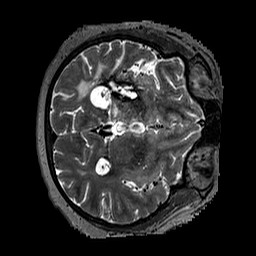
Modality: T2w
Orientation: axial
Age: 51
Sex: female
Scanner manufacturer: siemens
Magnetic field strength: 3 T
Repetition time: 3.2 s
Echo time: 0.567 s